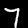
Digit: 7